Question: My application requires following things to be added in an action sheet.
- - -
I have included an image to understand my requirements.

Could you please explain, how this can be implemented?
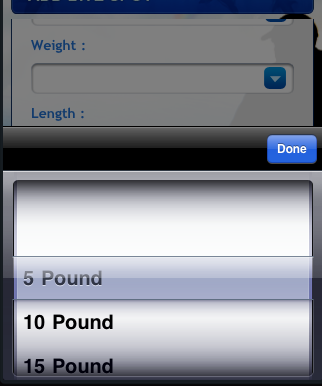
Answer: <URL>: 'UIActionSheet is not designed to be subclassed, nor should you add views to its hierarchy'
I recommend against trying to customize the contents of an ActionSheet, as it can lead to serious invalid context errors in iOS 7. I just spent a few hours working through this problem and ultimately decided to take a different approach. I replaced the call to show the action sheet with a modal view controller containing a simple tableview.
There are many ways to accomplish this. Here's one way that I just implemented in a current project. It's nice because I can reuse it between 5 or 6 different screens where I all users to select from a list of options.
1. Create a new UITableViewController subclass, SimpleTableViewController.
2. Create a UITableViewController in your storyboard (embedded in a navigation controller) and set its custom class to SimpleTableViewController.
3. Give the navigation controller for SimpleTableViewController a Storyboard ID of "SimpleTableVC".
4. In SimpleTableViewController.h, create an NSArray property that will represent the data in the table.
5. Also in SimpleTableViewController.h, create a protocol SimpleTableViewControllerDelegate with a required method itemSelectedatRow:, and a weak property called delegate of type id<SimpleTableViewControllerDelegate>. This is how we will pass the selection back to the parent controller.
6. In SimpleTableViewController.m, implement the tableview data source and delegate methods, calling itemSelectedatRow: in tableView:didSelectRowAtIndexPath:.
This approach has the added benefit of being fairly reusable. To use, import the SimpleTableViewController class in your ViewController.h, conform to the SimpleTableViewDelegate, and implement the 'itemSelectedAtRow:' method. Then, to open the modal just instantiate a new SimpleTableViewController, set the table data and delegate, and present it.
'''
UINavigationController *navigationController = (UINavigationController *)[self.storyboard instantiateViewControllerWithIdentifier:@"SimpleTableVC"];
SimpleTableViewController *tableViewController = (SimpleTableViewController *)[[navigationController viewControllers] objectAtIndex:0];
tableViewController.tableData = self.statesArray;
tableViewController.navigationItem.title = @"States";
tableViewController.delegate = self;
[self presentViewController:navigationController animated:YES completion:nil];
'''
I create a simple example and <URL>.
Also see <URL>.